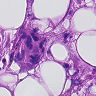
Metastatic tissue present: yes